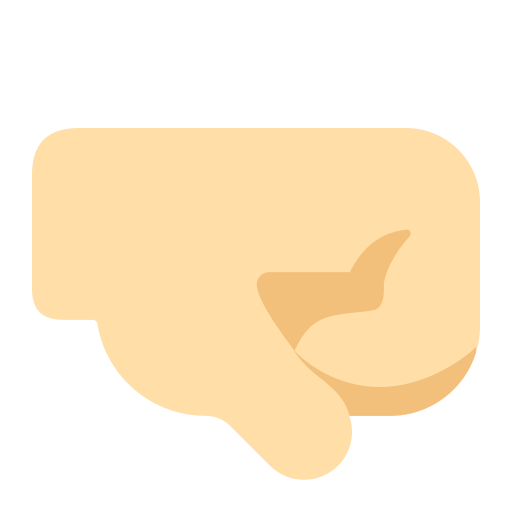
right facing fist flat light